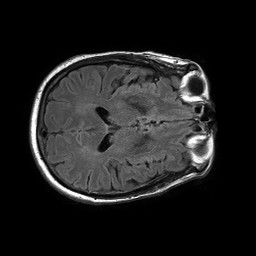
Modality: FLAIR
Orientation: axial
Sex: male
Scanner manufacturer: philips
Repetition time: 11 s
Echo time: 0.125 s